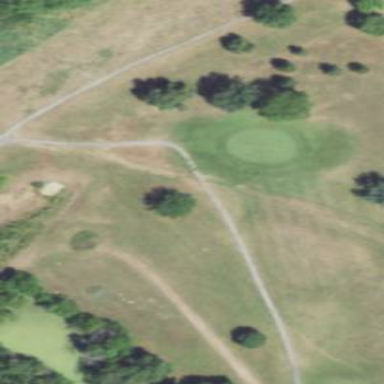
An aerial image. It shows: Grassy area designated as golf fairway.